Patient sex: F
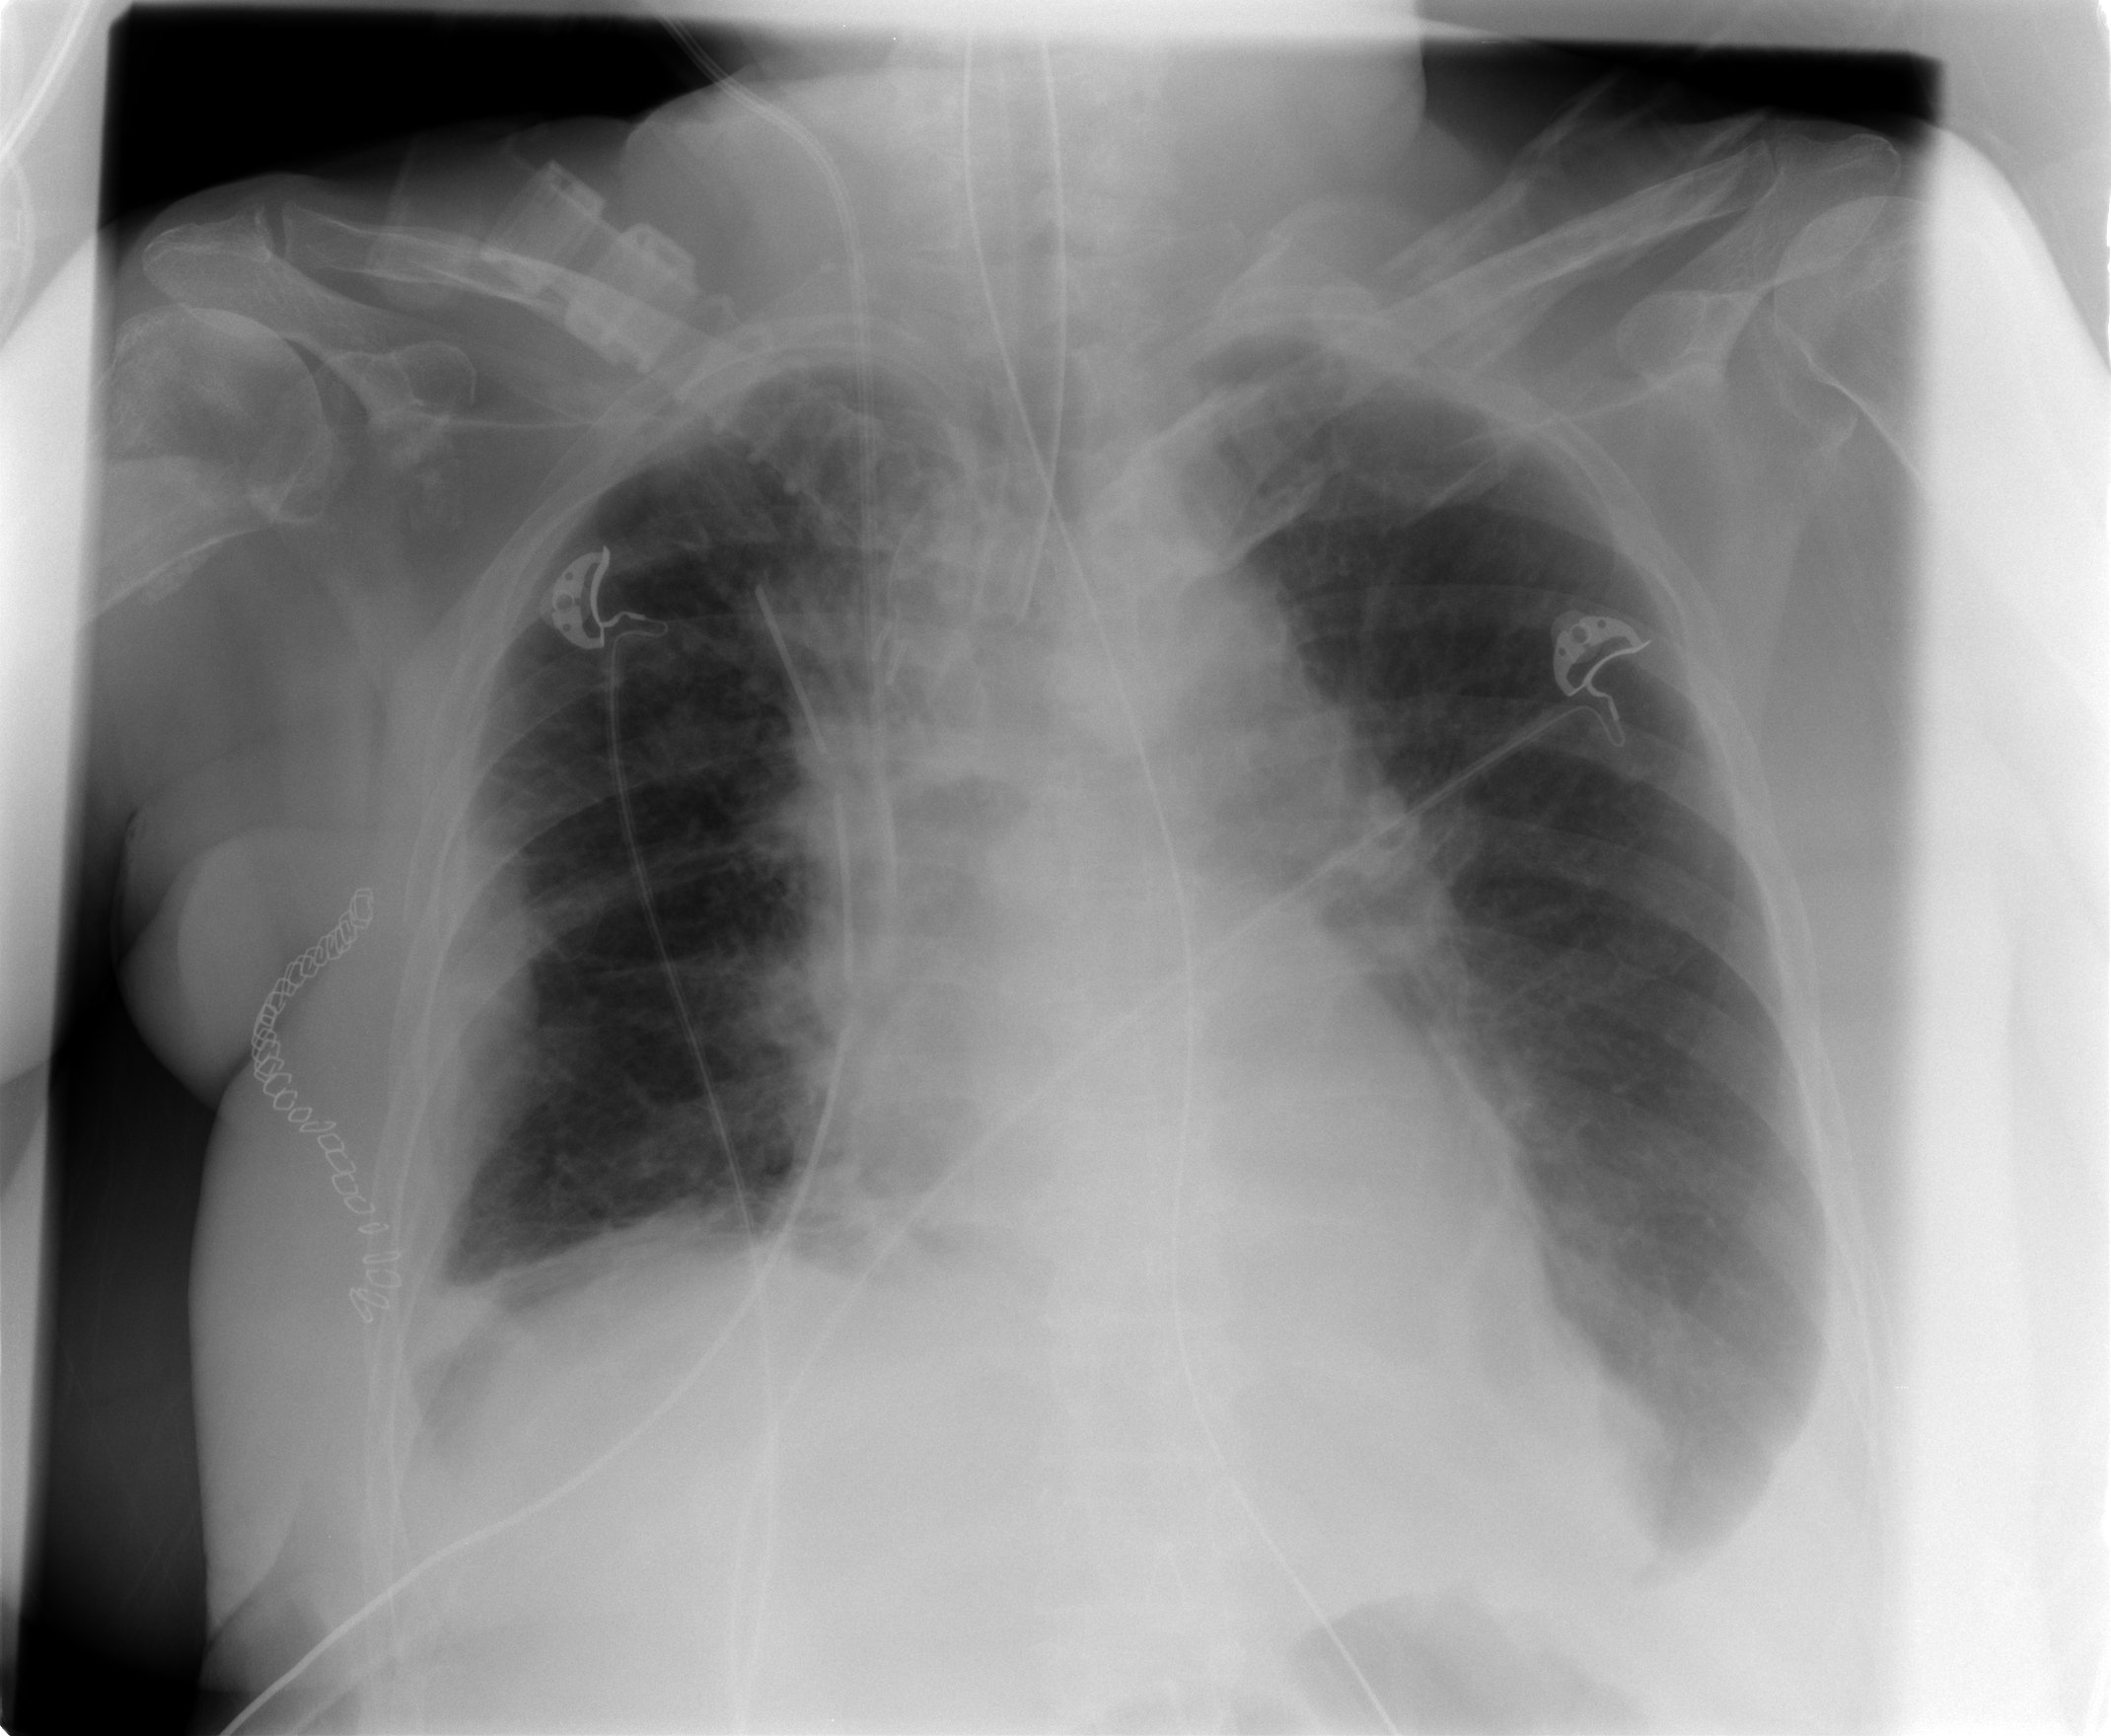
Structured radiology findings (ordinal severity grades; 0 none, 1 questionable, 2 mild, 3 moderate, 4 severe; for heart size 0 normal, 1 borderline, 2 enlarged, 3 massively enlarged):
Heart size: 2
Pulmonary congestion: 2
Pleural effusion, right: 1
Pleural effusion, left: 2
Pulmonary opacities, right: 0
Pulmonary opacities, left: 0
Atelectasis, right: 2
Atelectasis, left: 1